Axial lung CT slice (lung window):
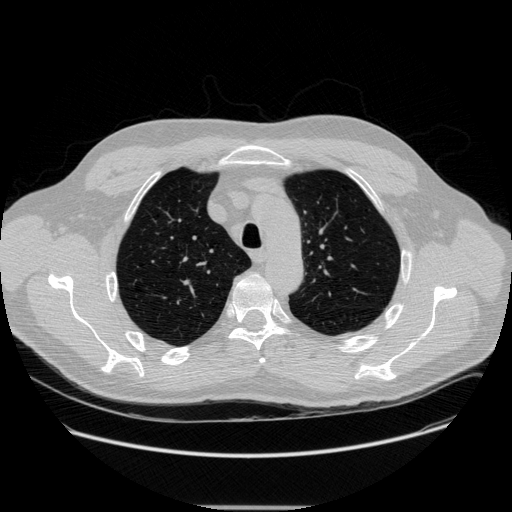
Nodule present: no